Question: I am trying to redirect to Search.aspx after login button is clicked. the login button is a html5 button. I googled and they say to make it work is to add the runat="server" and onserverclick="Button1_Click". After I done that, I double click on the login button on design mode. and it generates
'''
function Button1_onclick() {
}
'''
I put the Response.Redirect("Search.aspx"); inside the function. And it still have no effect when I click the Login button.

'''
<%@ Page Language="C#" AutoEventWireup="true" CodeFile="Login.aspx.cs" Inherits="Login" %>
<!DOCTYPE html PUBLIC "-//W3C//DTD XHTML 1.0 Transitional//EN" "http://www.w3.org/TR/xhtml1/DTD/xhtml1-transitional.dtd">
<html xmlns="http://www.w3.org/1999/xhtml">
<head runat="server">
<title></title>
<style type="text/css">
</style>
<link rel="stylesheet" type="text/css" href="stylesheets/loginstyle.css" />
<script language="javascript" type="text/javascript">
// <![CDATA[
function Button1_onclick() {
Response.Redirect("Search.aspx");
}
// ]]>
</script>
</head>
<body>
<div id="wrapper">
<form name="login-form" class="login-form" action="" method="post">
<div class="header">
<h1>Login Form</h1>
<span>Fill out the form below to login to my super awesome imaginary control panel.</span>
</div>
<div class="content">
<input name="username" type="text" class="input username" placeholder="Username" />
<div class="user-icon"></div>
<input name="password" type="password" class="input password" placeholder="Password" />
<div class="pass-icon"></div>
</div>
<div class="footer">
<input type="button" name="submit" value="Login" class="button" runat="server" id="Button1" onserverclick="Button1_Click" onclick="return Button1_onclick()" />
</div>
</form>
</div>
<div class="gradient"></div>
</body>
</html>
'''
CODE BEHIND CODE(NOCODE)
'''
using System;
using System.Collections.Generic;
using System.Linq;
using System.Web;
using System.Web.UI;
using System.Web.UI.WebControls;
public partial class Login : System.Web.UI.Page
{
protected void Page_Load(object sender, EventArgs e)
{
}
}
'''
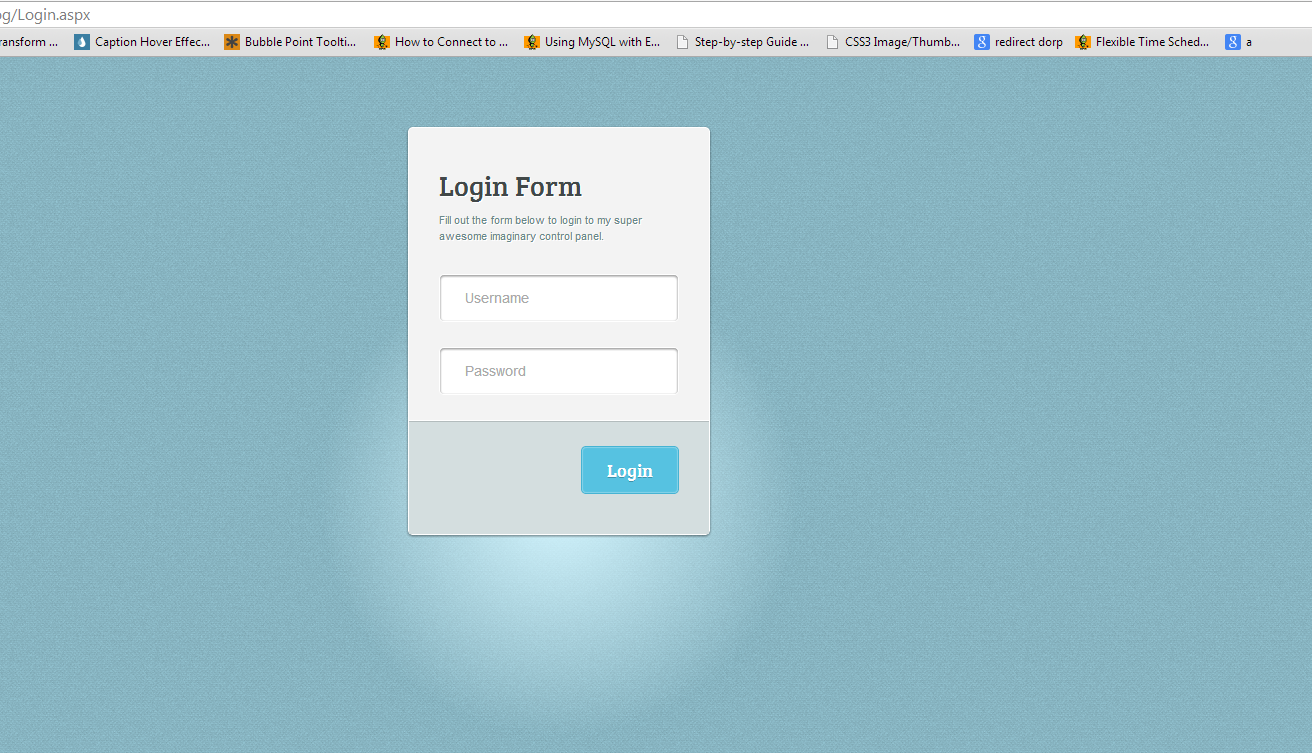
Answer: try below code I hope it would help!!
'''
function Button1_onclick()
{
window.location.assign("Search.aspx")
}
'''